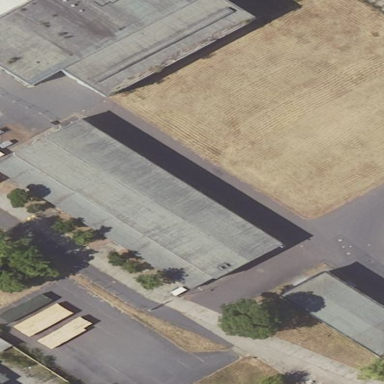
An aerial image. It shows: Warehouse building.